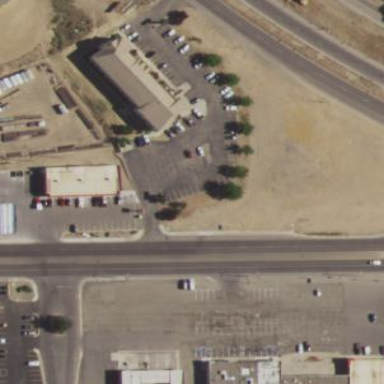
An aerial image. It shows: Sidewalk.